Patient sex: M
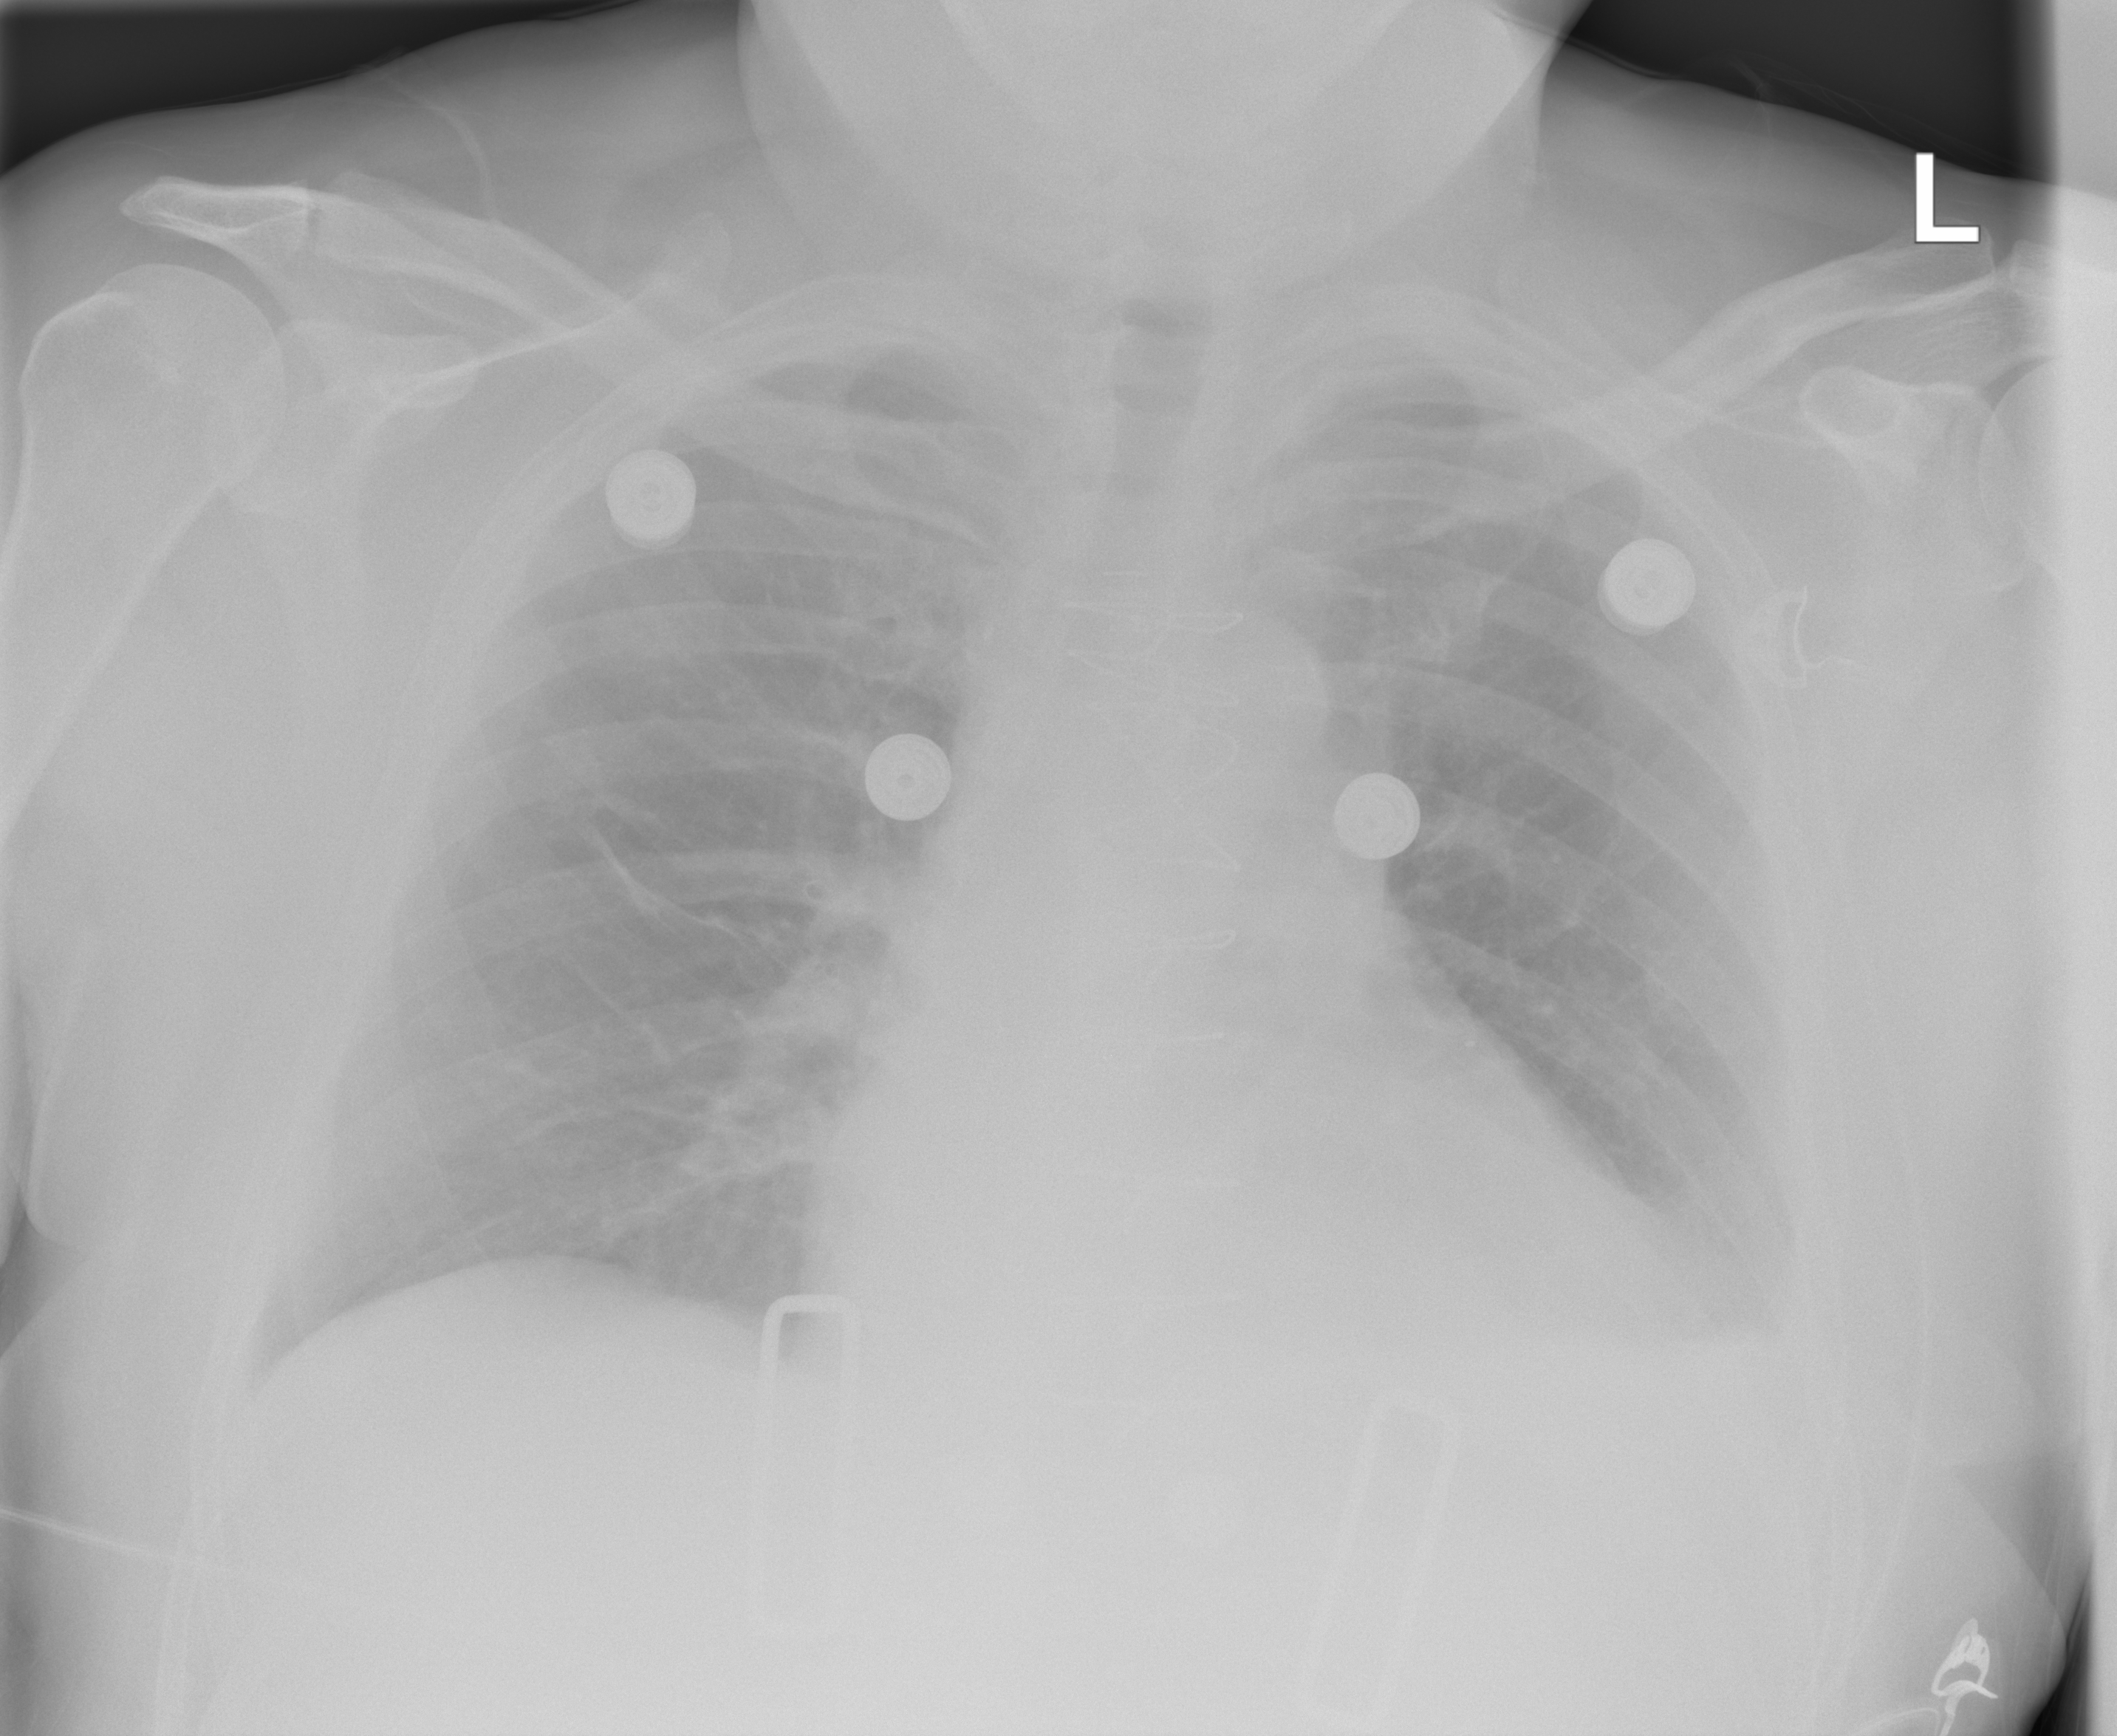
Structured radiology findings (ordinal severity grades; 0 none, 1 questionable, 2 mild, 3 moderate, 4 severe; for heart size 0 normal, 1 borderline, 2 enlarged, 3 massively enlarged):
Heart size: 2
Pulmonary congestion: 0
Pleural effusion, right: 0
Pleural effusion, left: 2
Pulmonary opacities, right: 0
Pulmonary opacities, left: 0
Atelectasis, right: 2
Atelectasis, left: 2